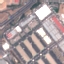
Land use / land cover class: Industrial